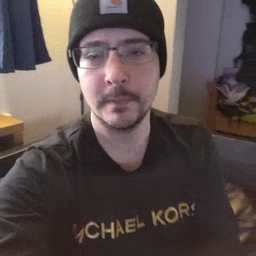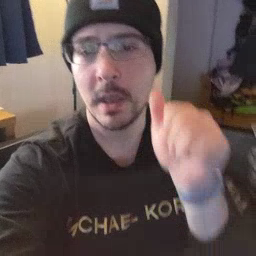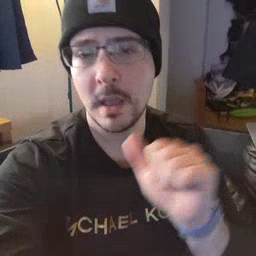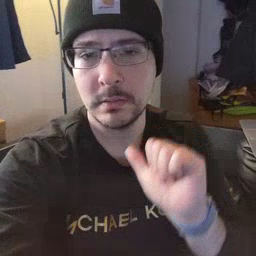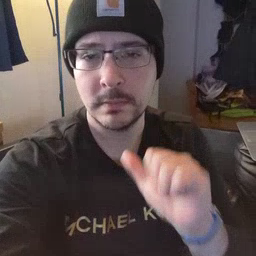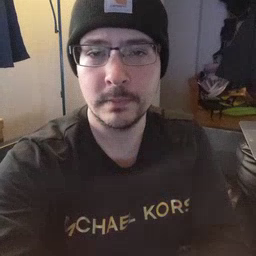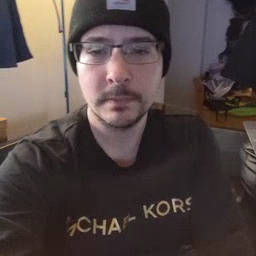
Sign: aunt